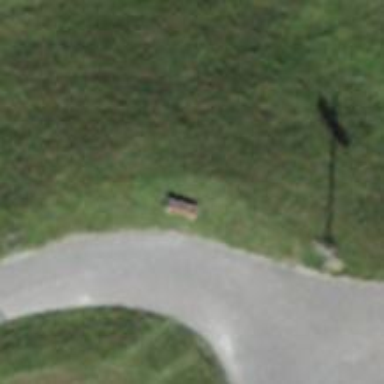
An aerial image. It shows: Bench.